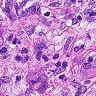
Metastatic tissue present: yes